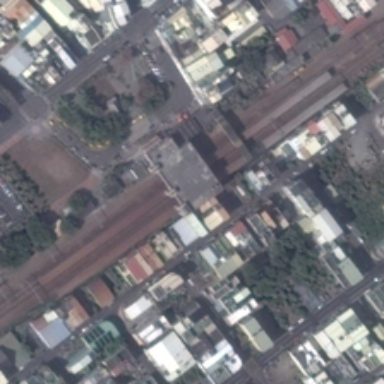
Many buildings and some green trees are in two sides of a railway station .